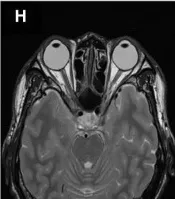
Craniofacial features and imaging results of the proband and father. Head MRI of the father.
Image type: radiology (mri)